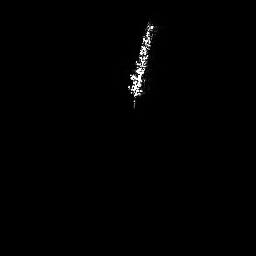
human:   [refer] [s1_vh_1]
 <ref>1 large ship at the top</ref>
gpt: <box>[[47, 6, 60, 42, 0]]</box>